Field crop: maize
Growth stage: 2
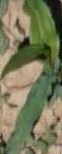
Species: maize